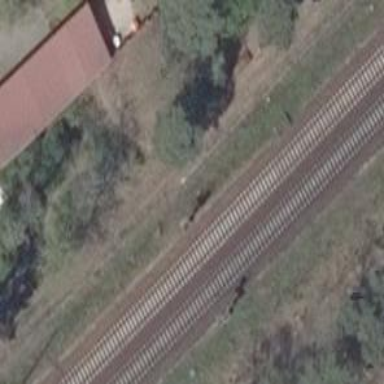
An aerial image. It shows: Railway signal.